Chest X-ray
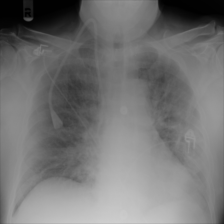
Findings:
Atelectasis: negative
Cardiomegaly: negative
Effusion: negative
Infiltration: negative
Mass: negative
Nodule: negative
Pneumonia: negative
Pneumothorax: negative
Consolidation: negative
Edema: positive
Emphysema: negative
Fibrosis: negative
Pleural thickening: negative
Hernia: negative